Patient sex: M
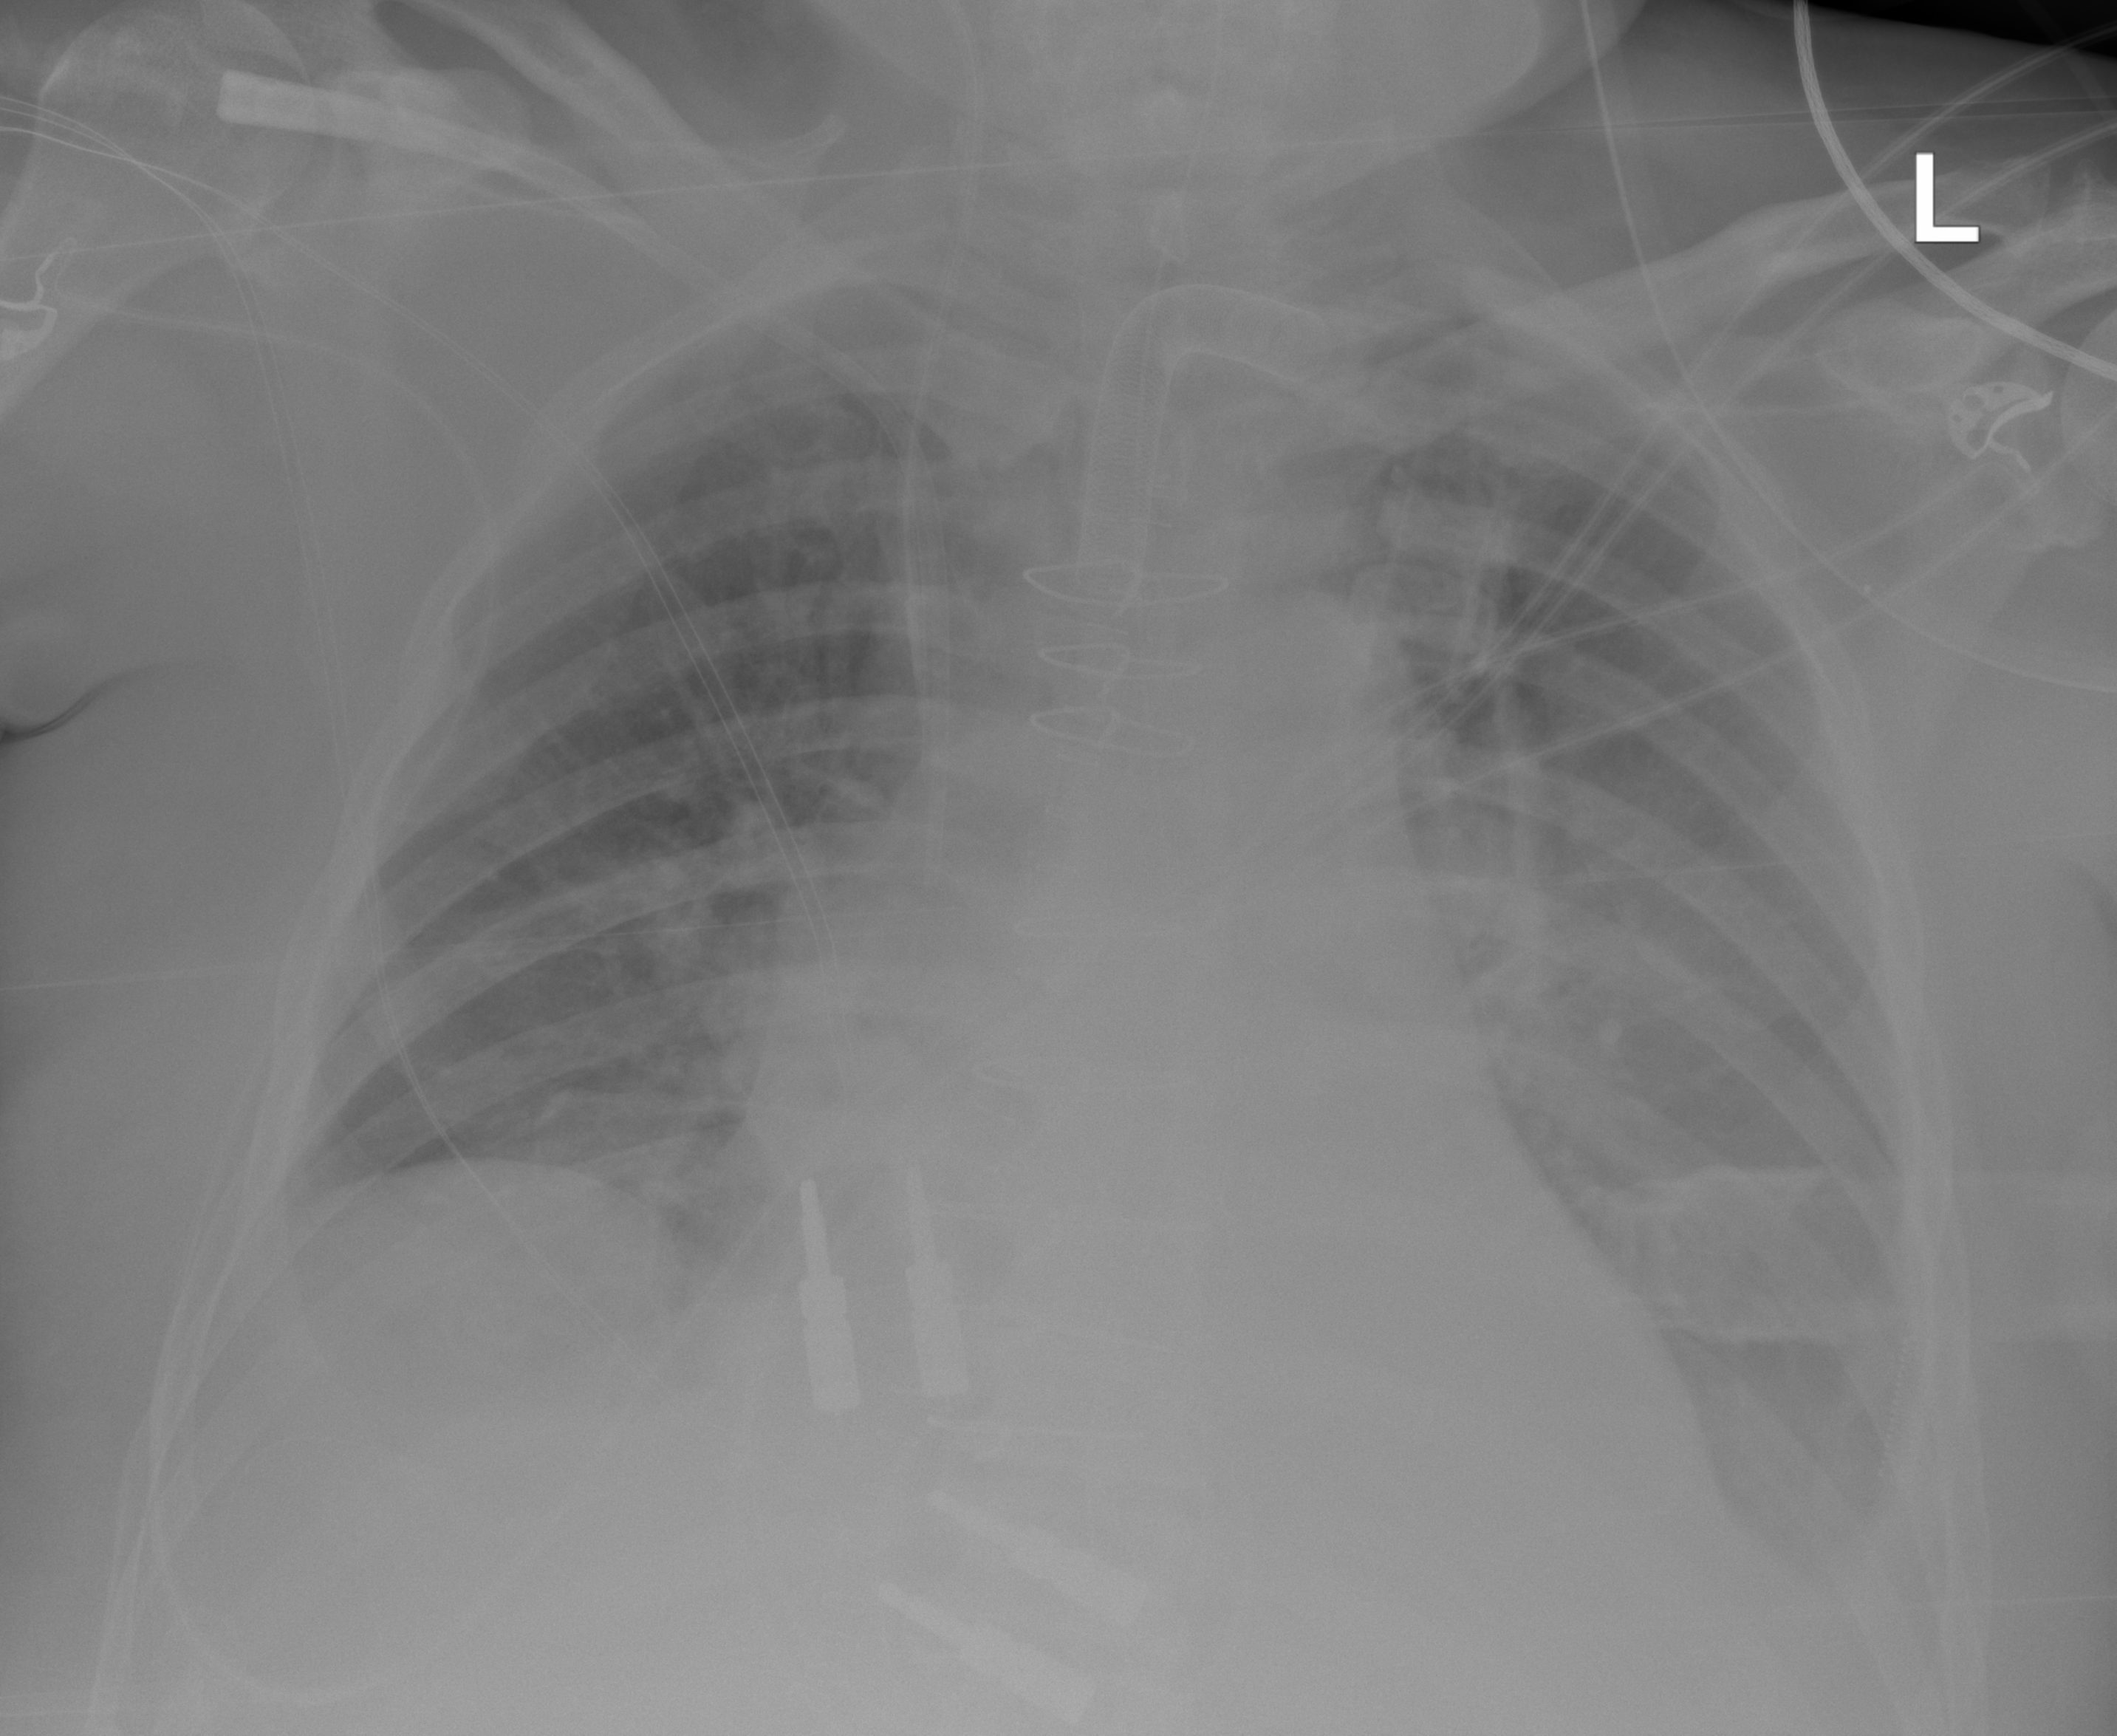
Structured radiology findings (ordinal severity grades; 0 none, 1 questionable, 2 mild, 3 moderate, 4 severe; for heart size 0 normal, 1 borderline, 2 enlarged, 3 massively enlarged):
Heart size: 2
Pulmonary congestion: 2
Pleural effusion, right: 1
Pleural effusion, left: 2
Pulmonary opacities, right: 0
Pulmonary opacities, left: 0
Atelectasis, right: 2
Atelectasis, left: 2